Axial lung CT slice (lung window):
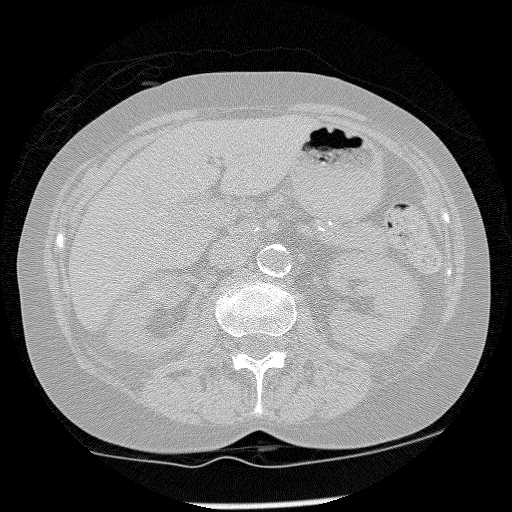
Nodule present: no